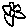
Label: flower